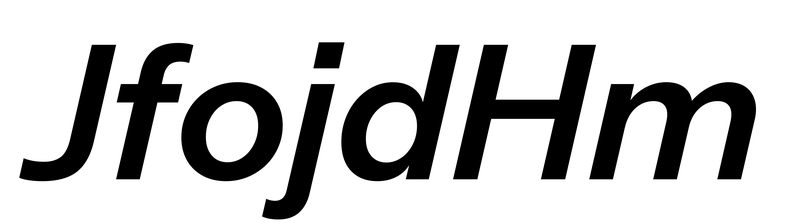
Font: InstrumentSans-Italic_SemiBold_Italic